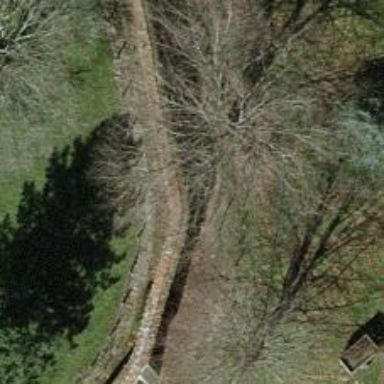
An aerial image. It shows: Wall is shown in the image.